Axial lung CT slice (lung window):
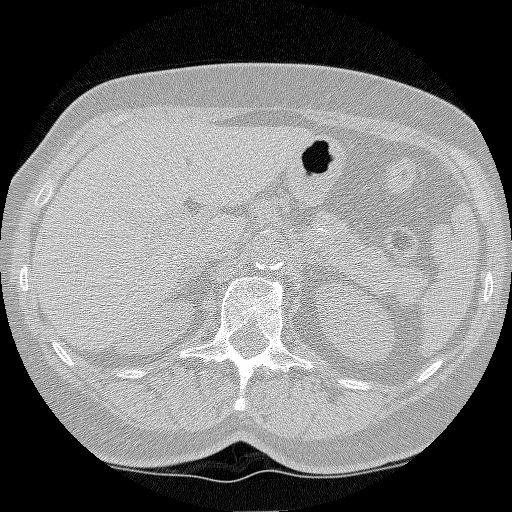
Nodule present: no